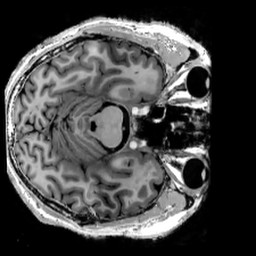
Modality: T1w
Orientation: axial
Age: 27
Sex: male
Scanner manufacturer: siemens
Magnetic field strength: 7 T
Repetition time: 6 s
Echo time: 0.00283 s